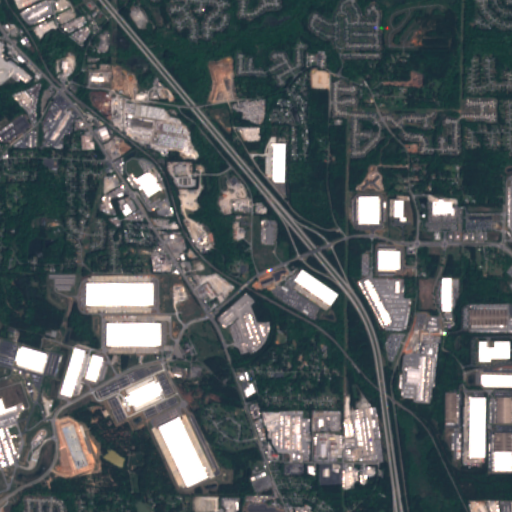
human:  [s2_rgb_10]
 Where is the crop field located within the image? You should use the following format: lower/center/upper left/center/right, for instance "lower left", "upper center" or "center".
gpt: The crop field is located in the center left of the image.
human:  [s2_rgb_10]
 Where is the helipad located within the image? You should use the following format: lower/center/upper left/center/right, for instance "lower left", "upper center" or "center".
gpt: The helipad is located in the lower center of the image.
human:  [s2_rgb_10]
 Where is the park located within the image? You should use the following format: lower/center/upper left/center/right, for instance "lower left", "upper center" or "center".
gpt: The park is located in the lower center of the image.
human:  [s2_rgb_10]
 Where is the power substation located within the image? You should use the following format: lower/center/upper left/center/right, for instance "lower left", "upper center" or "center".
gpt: The power substation is located in the center left of the image.
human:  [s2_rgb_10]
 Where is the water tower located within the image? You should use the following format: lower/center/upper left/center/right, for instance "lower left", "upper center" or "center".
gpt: The water tower is located in the lower left of the image.
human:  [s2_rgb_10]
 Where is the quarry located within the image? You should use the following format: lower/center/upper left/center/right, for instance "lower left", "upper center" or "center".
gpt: There is no quarry in the image.